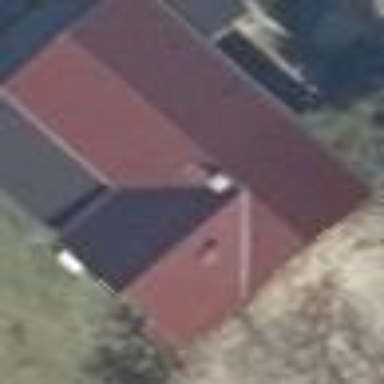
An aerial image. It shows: Simple and straightforward house.